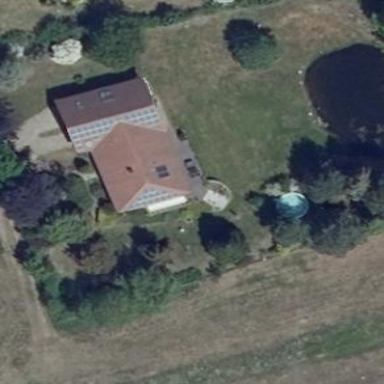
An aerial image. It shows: Detached building.